Field crop: maize
Growth stage: 2
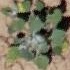
Species: chenopodium